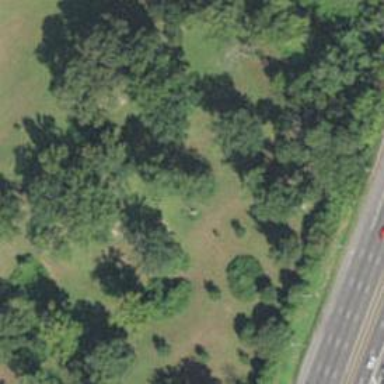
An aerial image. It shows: Disc golf basket.